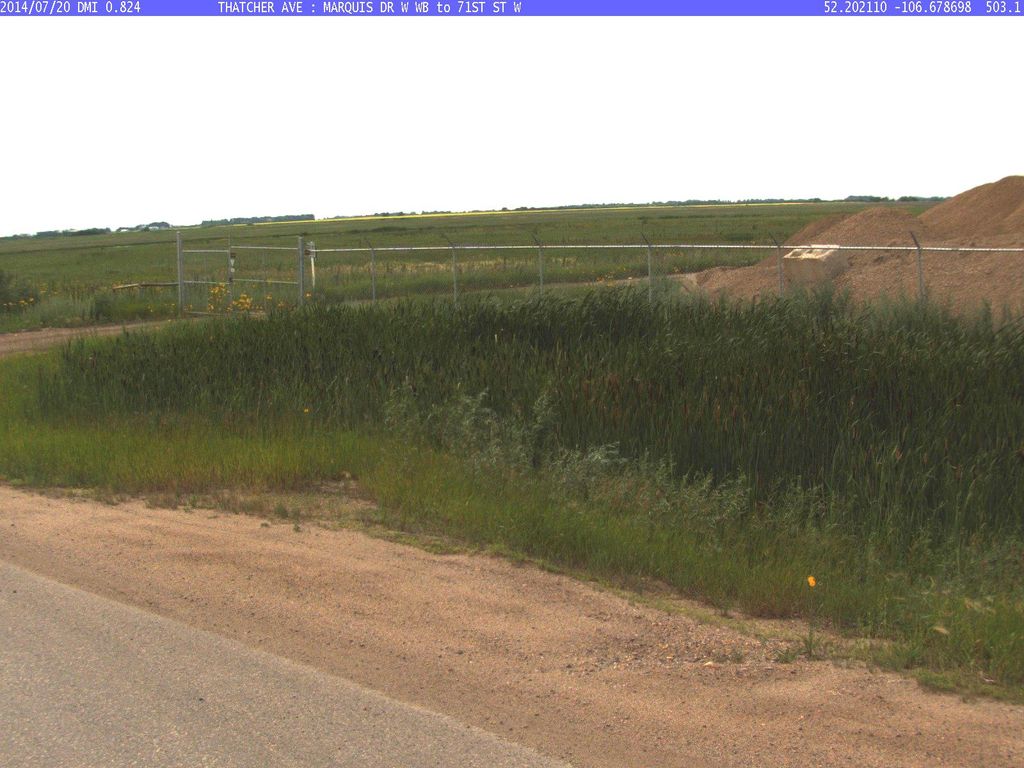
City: saskatoon